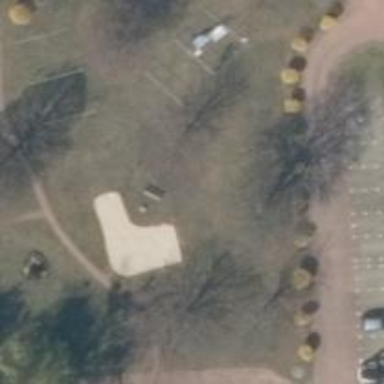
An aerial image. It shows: Playground area for leisure activities on the land.